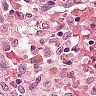
Metastatic tissue present: no